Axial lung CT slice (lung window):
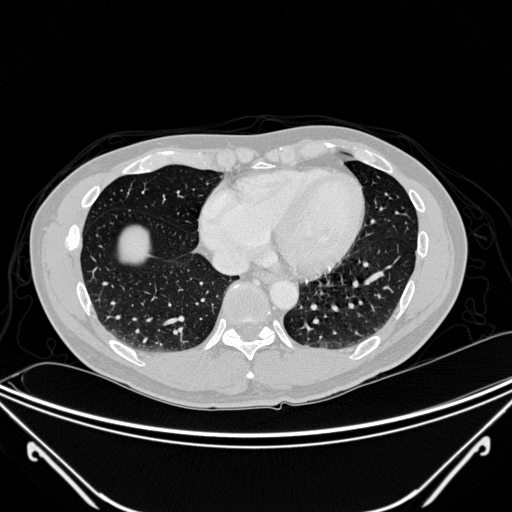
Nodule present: no